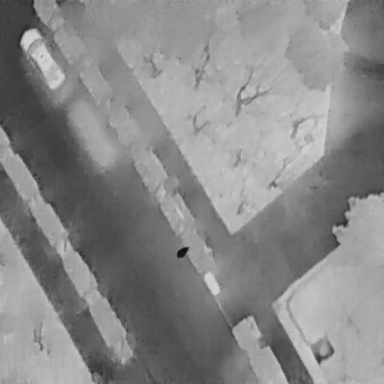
There is a Car in the infrared image.